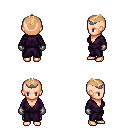
a pixel art fantasy rpg character, female body template, human, light skin, purple robe, metal pants, light blonde short mohawk hairstyle, iron tiara, metal gloves, four views (front, back, left, right), 2x2 character sprite sheet, small pixel art, hard edges, no anti-aliasing